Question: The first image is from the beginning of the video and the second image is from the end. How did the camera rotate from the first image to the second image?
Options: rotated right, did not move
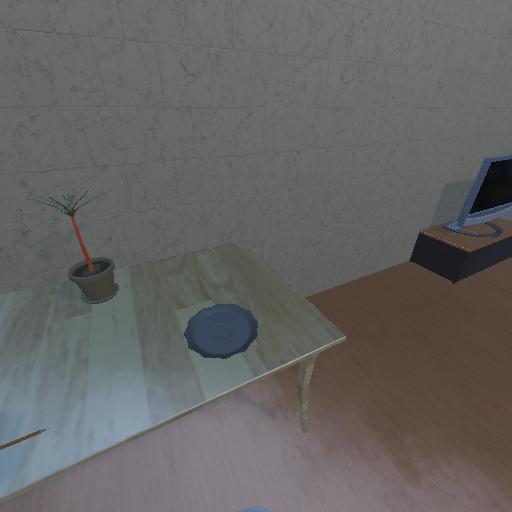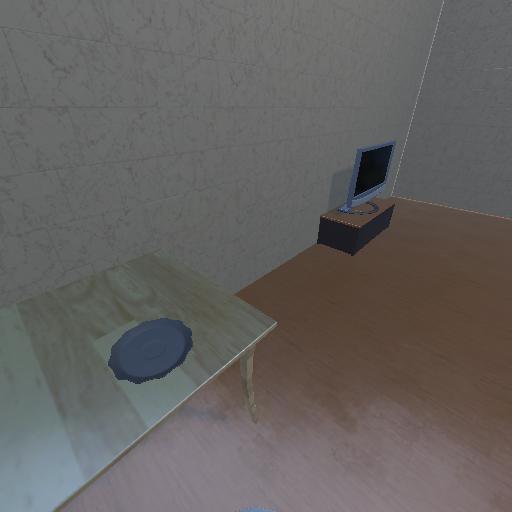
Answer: rotated right